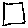
Label: square